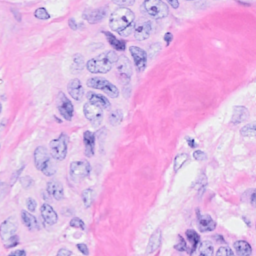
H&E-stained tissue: Breast